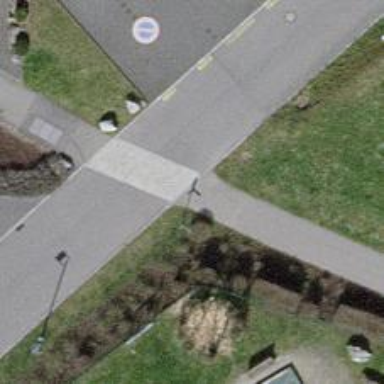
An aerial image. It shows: Bollard barrier.